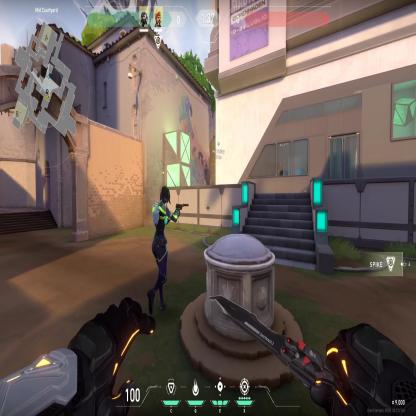
Label: teammate